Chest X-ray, PA view. Patient: 49 years old, sex F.
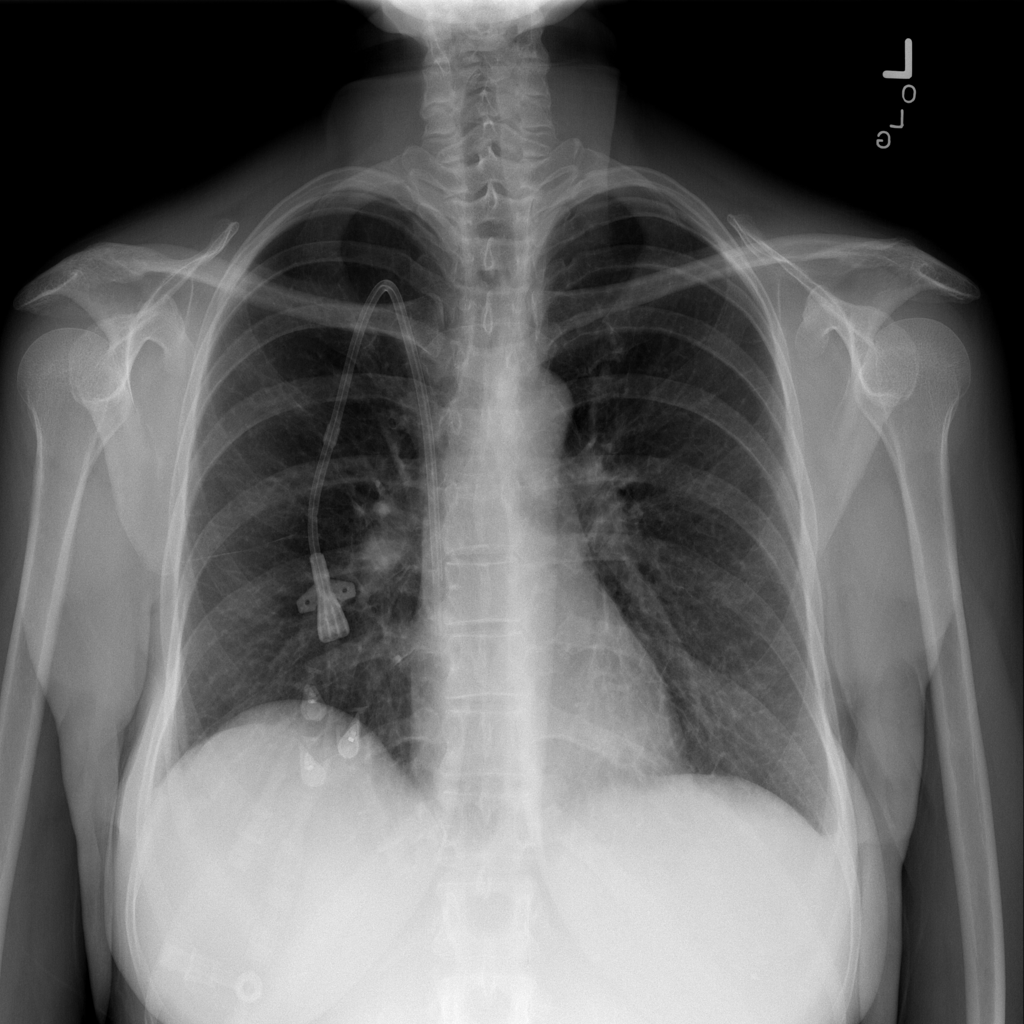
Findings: No Finding